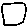
Label: square